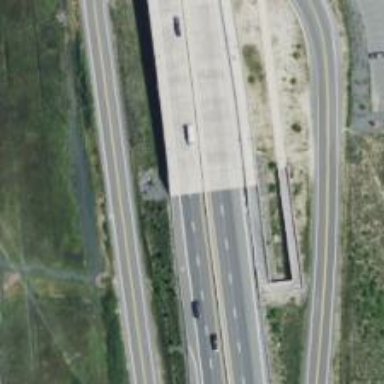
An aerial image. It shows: Suspension bridge over trunk highway.